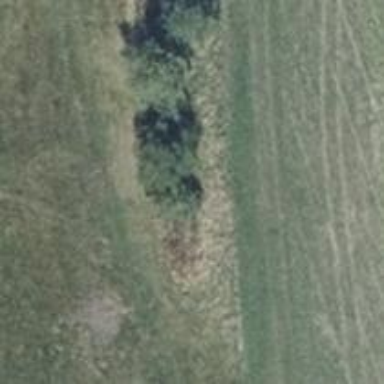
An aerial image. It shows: Deciduous tree with broadleaved leaves.